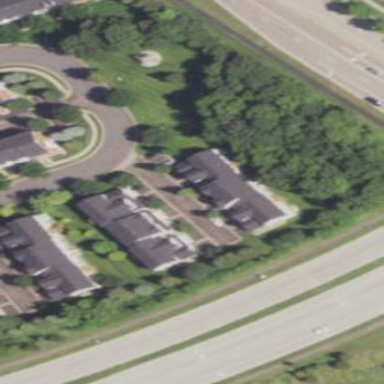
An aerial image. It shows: Terrace building.